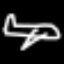
Label: airplane